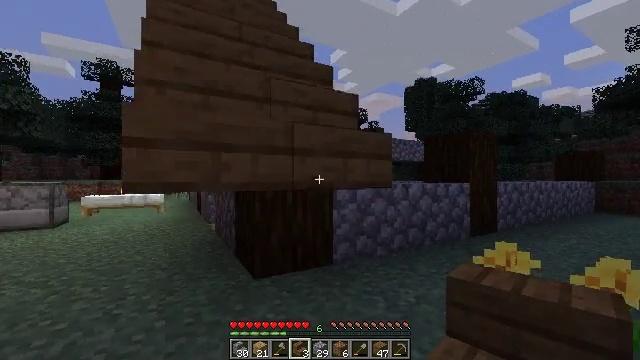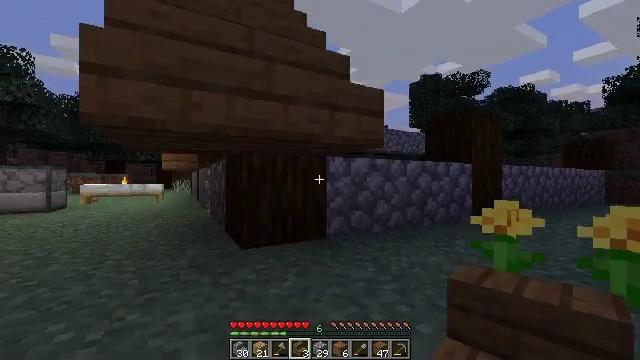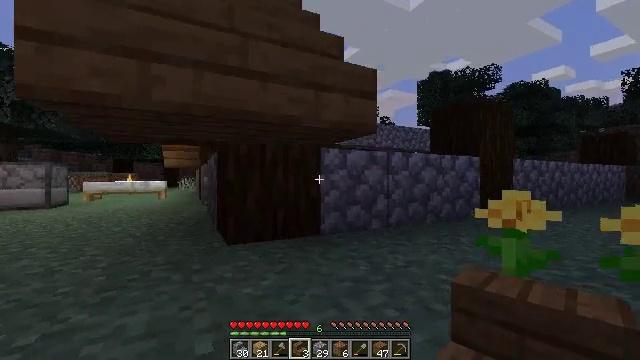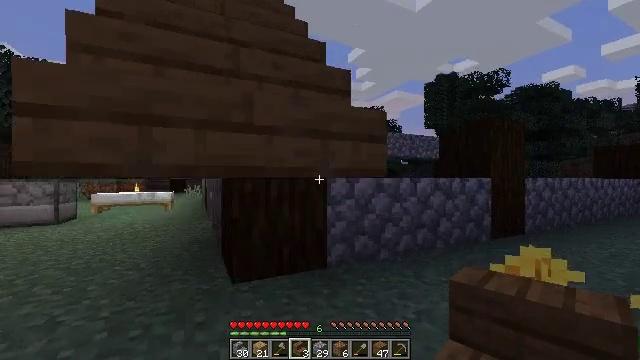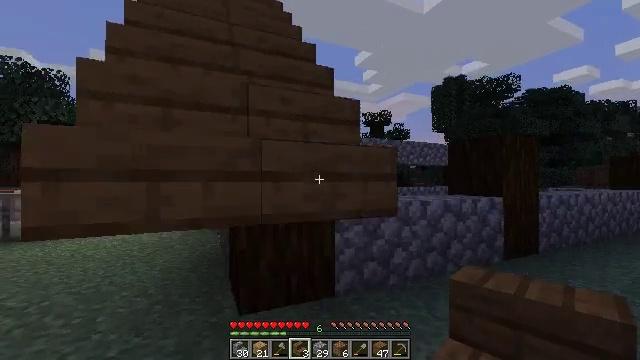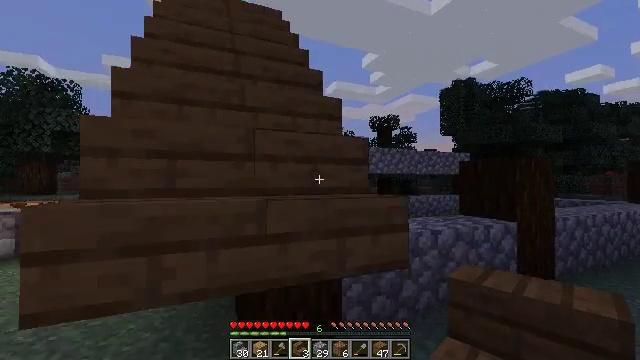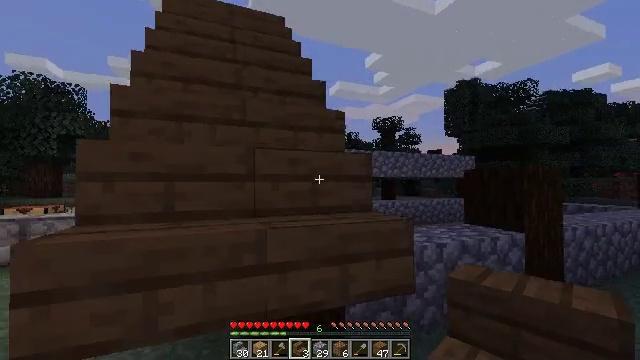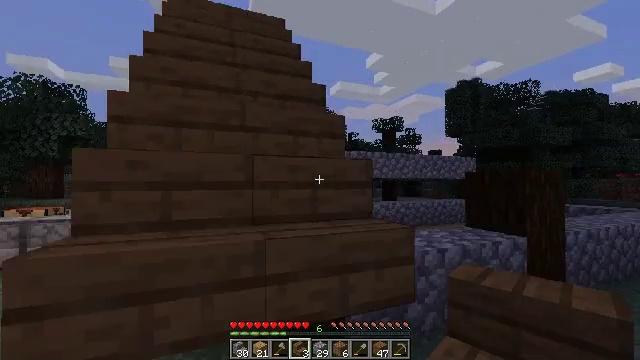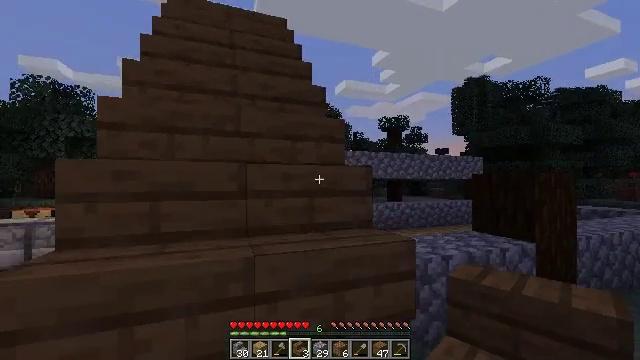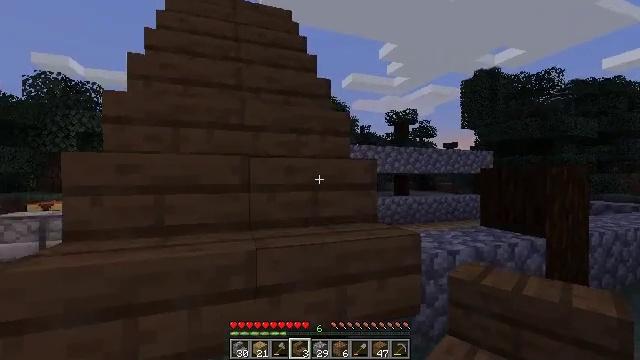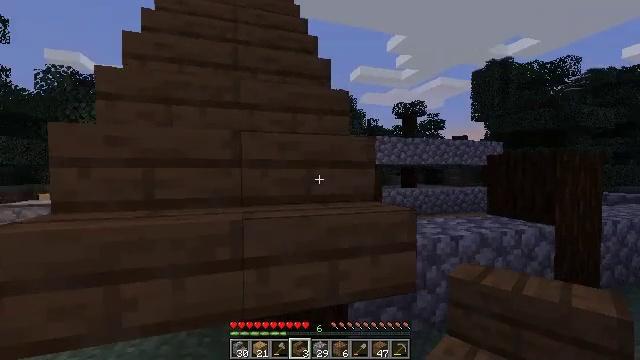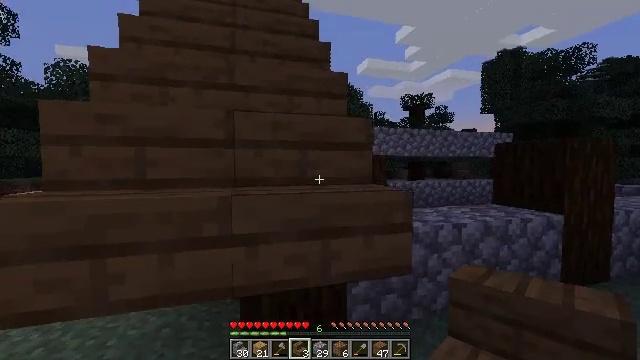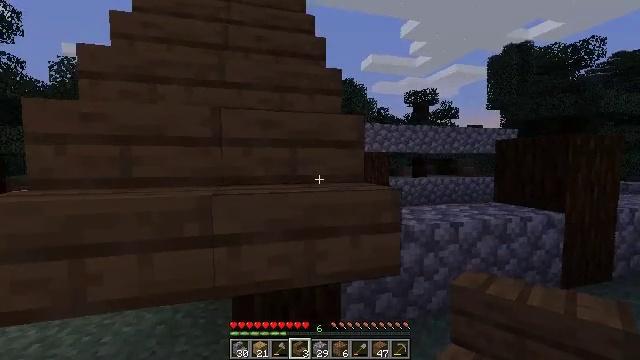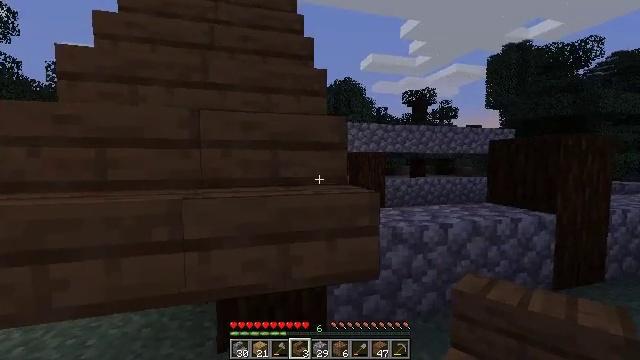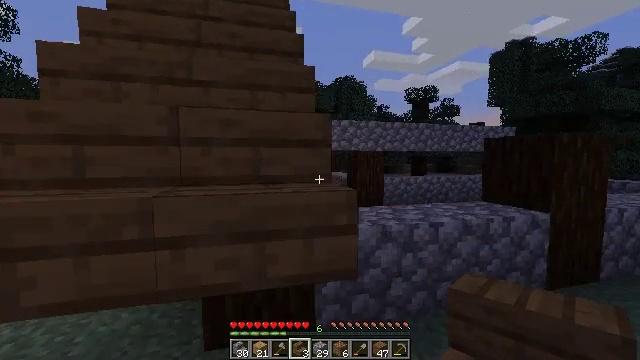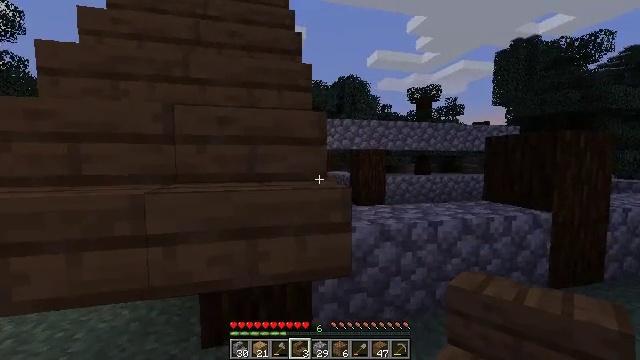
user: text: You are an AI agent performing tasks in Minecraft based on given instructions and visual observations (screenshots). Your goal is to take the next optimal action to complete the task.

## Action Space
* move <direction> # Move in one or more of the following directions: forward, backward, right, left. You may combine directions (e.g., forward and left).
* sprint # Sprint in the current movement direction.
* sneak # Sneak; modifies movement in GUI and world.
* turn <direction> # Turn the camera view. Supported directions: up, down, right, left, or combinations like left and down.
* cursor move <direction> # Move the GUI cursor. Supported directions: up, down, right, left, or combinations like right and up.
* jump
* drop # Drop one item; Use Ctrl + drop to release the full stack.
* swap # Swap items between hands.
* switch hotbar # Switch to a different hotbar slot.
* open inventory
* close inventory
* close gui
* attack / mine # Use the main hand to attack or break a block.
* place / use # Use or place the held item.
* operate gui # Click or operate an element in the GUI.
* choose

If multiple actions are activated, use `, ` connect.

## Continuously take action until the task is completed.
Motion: motion action
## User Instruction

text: Attack the spruce stairs to remove them.
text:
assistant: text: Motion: move forward and move right, turn left
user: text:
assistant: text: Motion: move forward and move right, turn left
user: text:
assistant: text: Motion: move forward and move right, turn left, jump
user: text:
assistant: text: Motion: move forward and move right, turn left, jump
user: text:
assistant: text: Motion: move forward and move right, turn left, jump
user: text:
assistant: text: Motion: move forward and move right, jump
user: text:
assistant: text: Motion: move right, jump
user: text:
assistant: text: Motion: move right, turn left, jump
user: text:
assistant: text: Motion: move right, turn left and down
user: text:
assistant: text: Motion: move right, turn left and down
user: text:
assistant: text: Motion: move right, turn left and down
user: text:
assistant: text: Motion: move right
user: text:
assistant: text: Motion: no_op
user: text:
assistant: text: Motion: no_op
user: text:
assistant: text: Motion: no_op
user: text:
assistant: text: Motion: turn left
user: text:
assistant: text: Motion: turn left
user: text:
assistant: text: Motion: no_op
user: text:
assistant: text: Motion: turn left
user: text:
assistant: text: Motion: turn left and down
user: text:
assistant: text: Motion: no_op
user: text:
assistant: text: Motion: no_op
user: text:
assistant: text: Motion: no_op
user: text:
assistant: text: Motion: no_op
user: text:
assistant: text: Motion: no_op
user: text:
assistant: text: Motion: turn up
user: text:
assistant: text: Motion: move right
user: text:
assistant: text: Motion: move right, turn up
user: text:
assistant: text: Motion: move right, turn up
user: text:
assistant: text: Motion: no_op